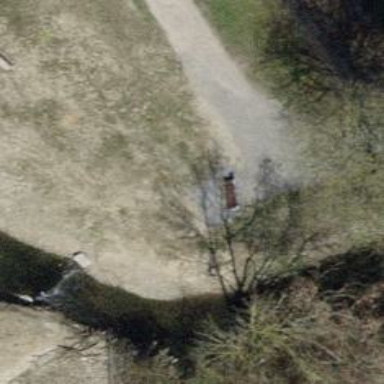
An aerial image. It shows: Brown bench.